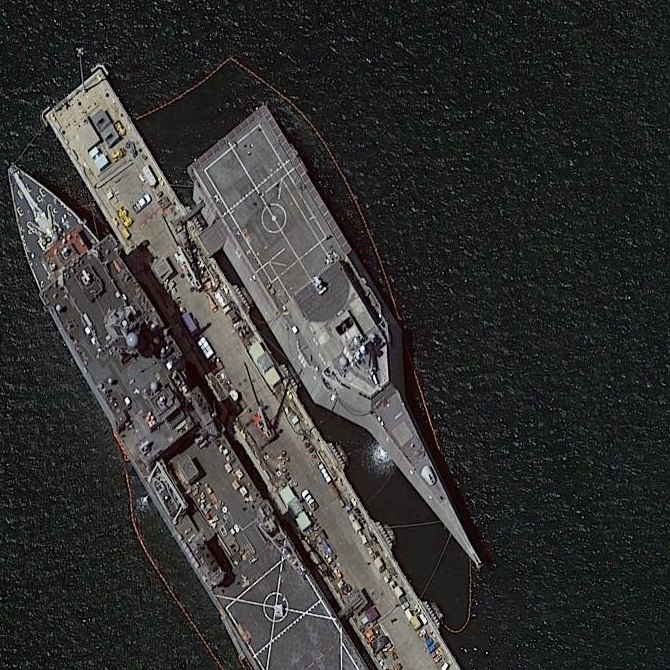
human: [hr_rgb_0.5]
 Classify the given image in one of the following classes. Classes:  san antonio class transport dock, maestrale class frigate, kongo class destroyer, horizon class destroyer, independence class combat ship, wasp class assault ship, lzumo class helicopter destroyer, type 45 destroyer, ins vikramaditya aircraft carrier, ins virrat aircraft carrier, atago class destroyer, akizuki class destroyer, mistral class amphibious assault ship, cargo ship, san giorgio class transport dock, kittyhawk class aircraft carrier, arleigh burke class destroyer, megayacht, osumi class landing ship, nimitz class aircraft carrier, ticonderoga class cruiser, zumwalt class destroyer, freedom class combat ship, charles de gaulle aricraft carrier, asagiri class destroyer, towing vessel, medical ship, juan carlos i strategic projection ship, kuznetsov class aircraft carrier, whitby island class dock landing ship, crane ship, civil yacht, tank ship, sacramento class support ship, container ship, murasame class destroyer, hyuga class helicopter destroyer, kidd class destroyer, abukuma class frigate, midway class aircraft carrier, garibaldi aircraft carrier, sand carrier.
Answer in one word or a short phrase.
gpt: Independence class combat ship